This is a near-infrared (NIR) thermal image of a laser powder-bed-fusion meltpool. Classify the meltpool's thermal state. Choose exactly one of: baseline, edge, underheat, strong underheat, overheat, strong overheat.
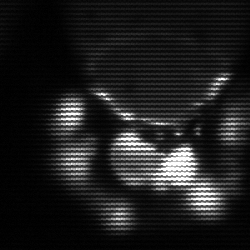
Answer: edge